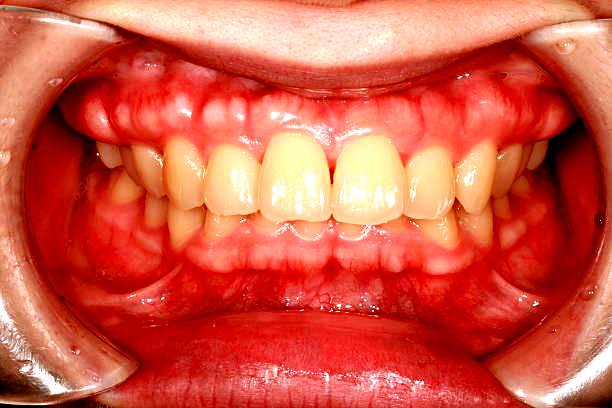
Condition: Gingivitis